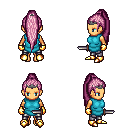
a pixel art fantasy rpg character, female body template, human, tanned skin, teal tunic, metal pants, pink extra-long topknot hairstyle, iron tiara, gold gloves, gold boots, dagger, four views (front, back, left, right), 2x2 character sprite sheet, small pixel art, hard edges, no anti-aliasing